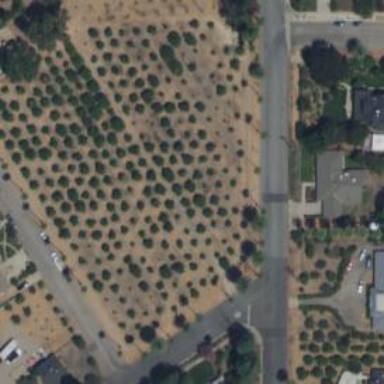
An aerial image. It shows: Orange orchard with rows of vibrant orange trees.